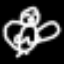
Label: angel